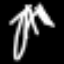
Label: palm tree